Question: Where to switch assistants?
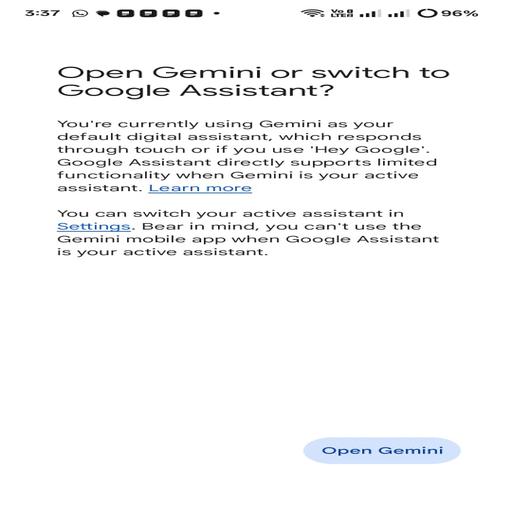
Answer: Switch in Settings